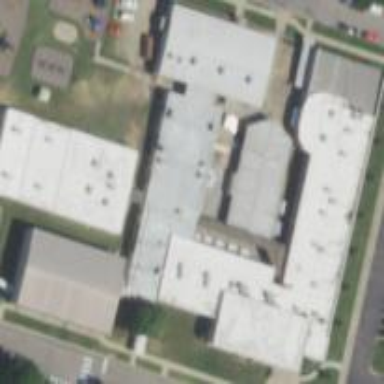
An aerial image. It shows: School building.